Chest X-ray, AP view. Patient: 58 years old, sex M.
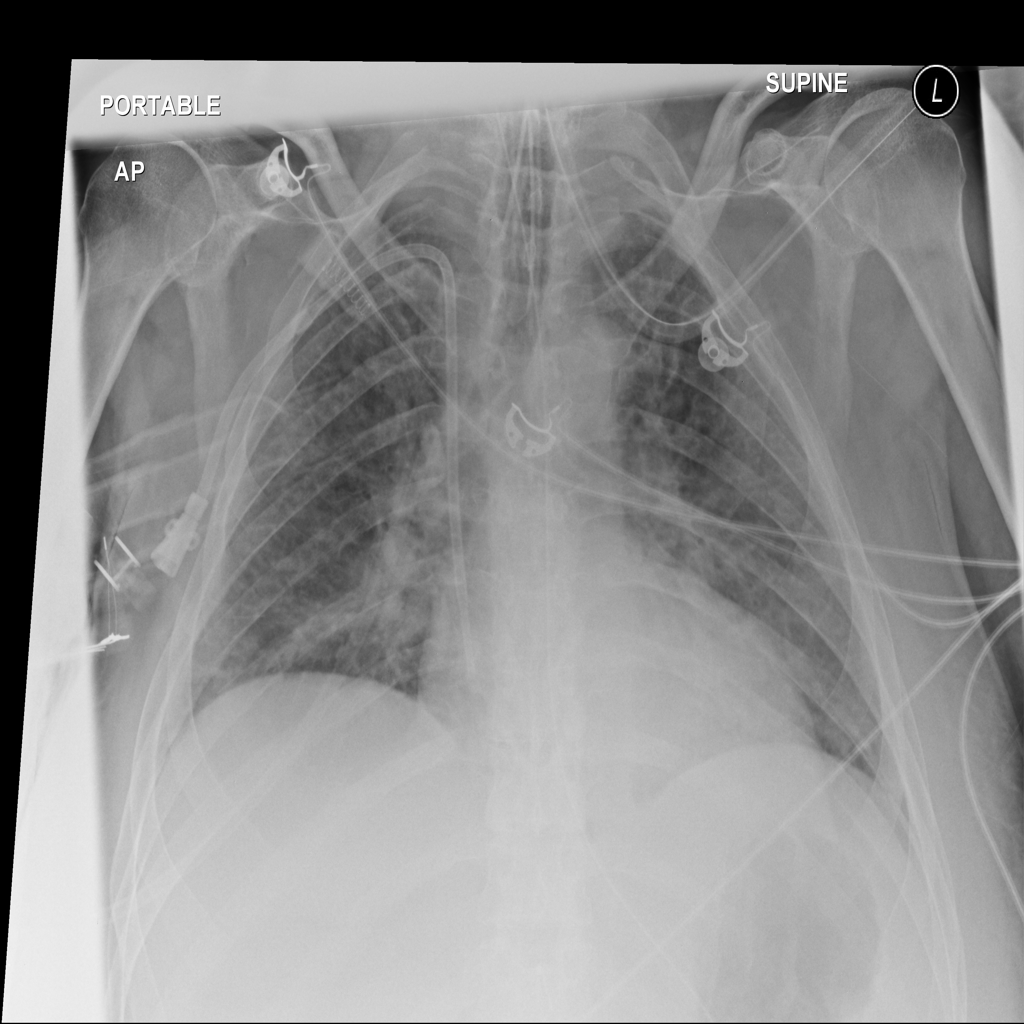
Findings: Edema, Nodule